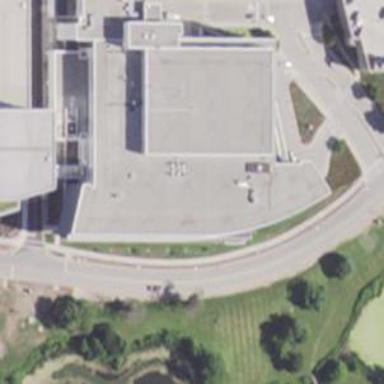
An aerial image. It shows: Part of hospital building housing healthcare clinic.